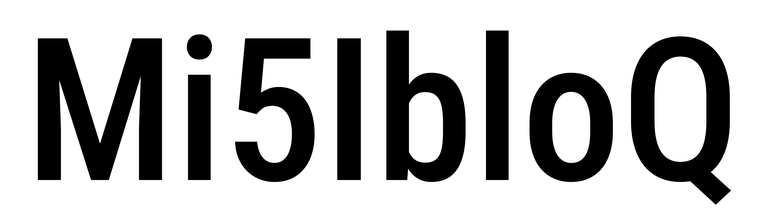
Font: Roboto_Condensed_Medium